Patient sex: M
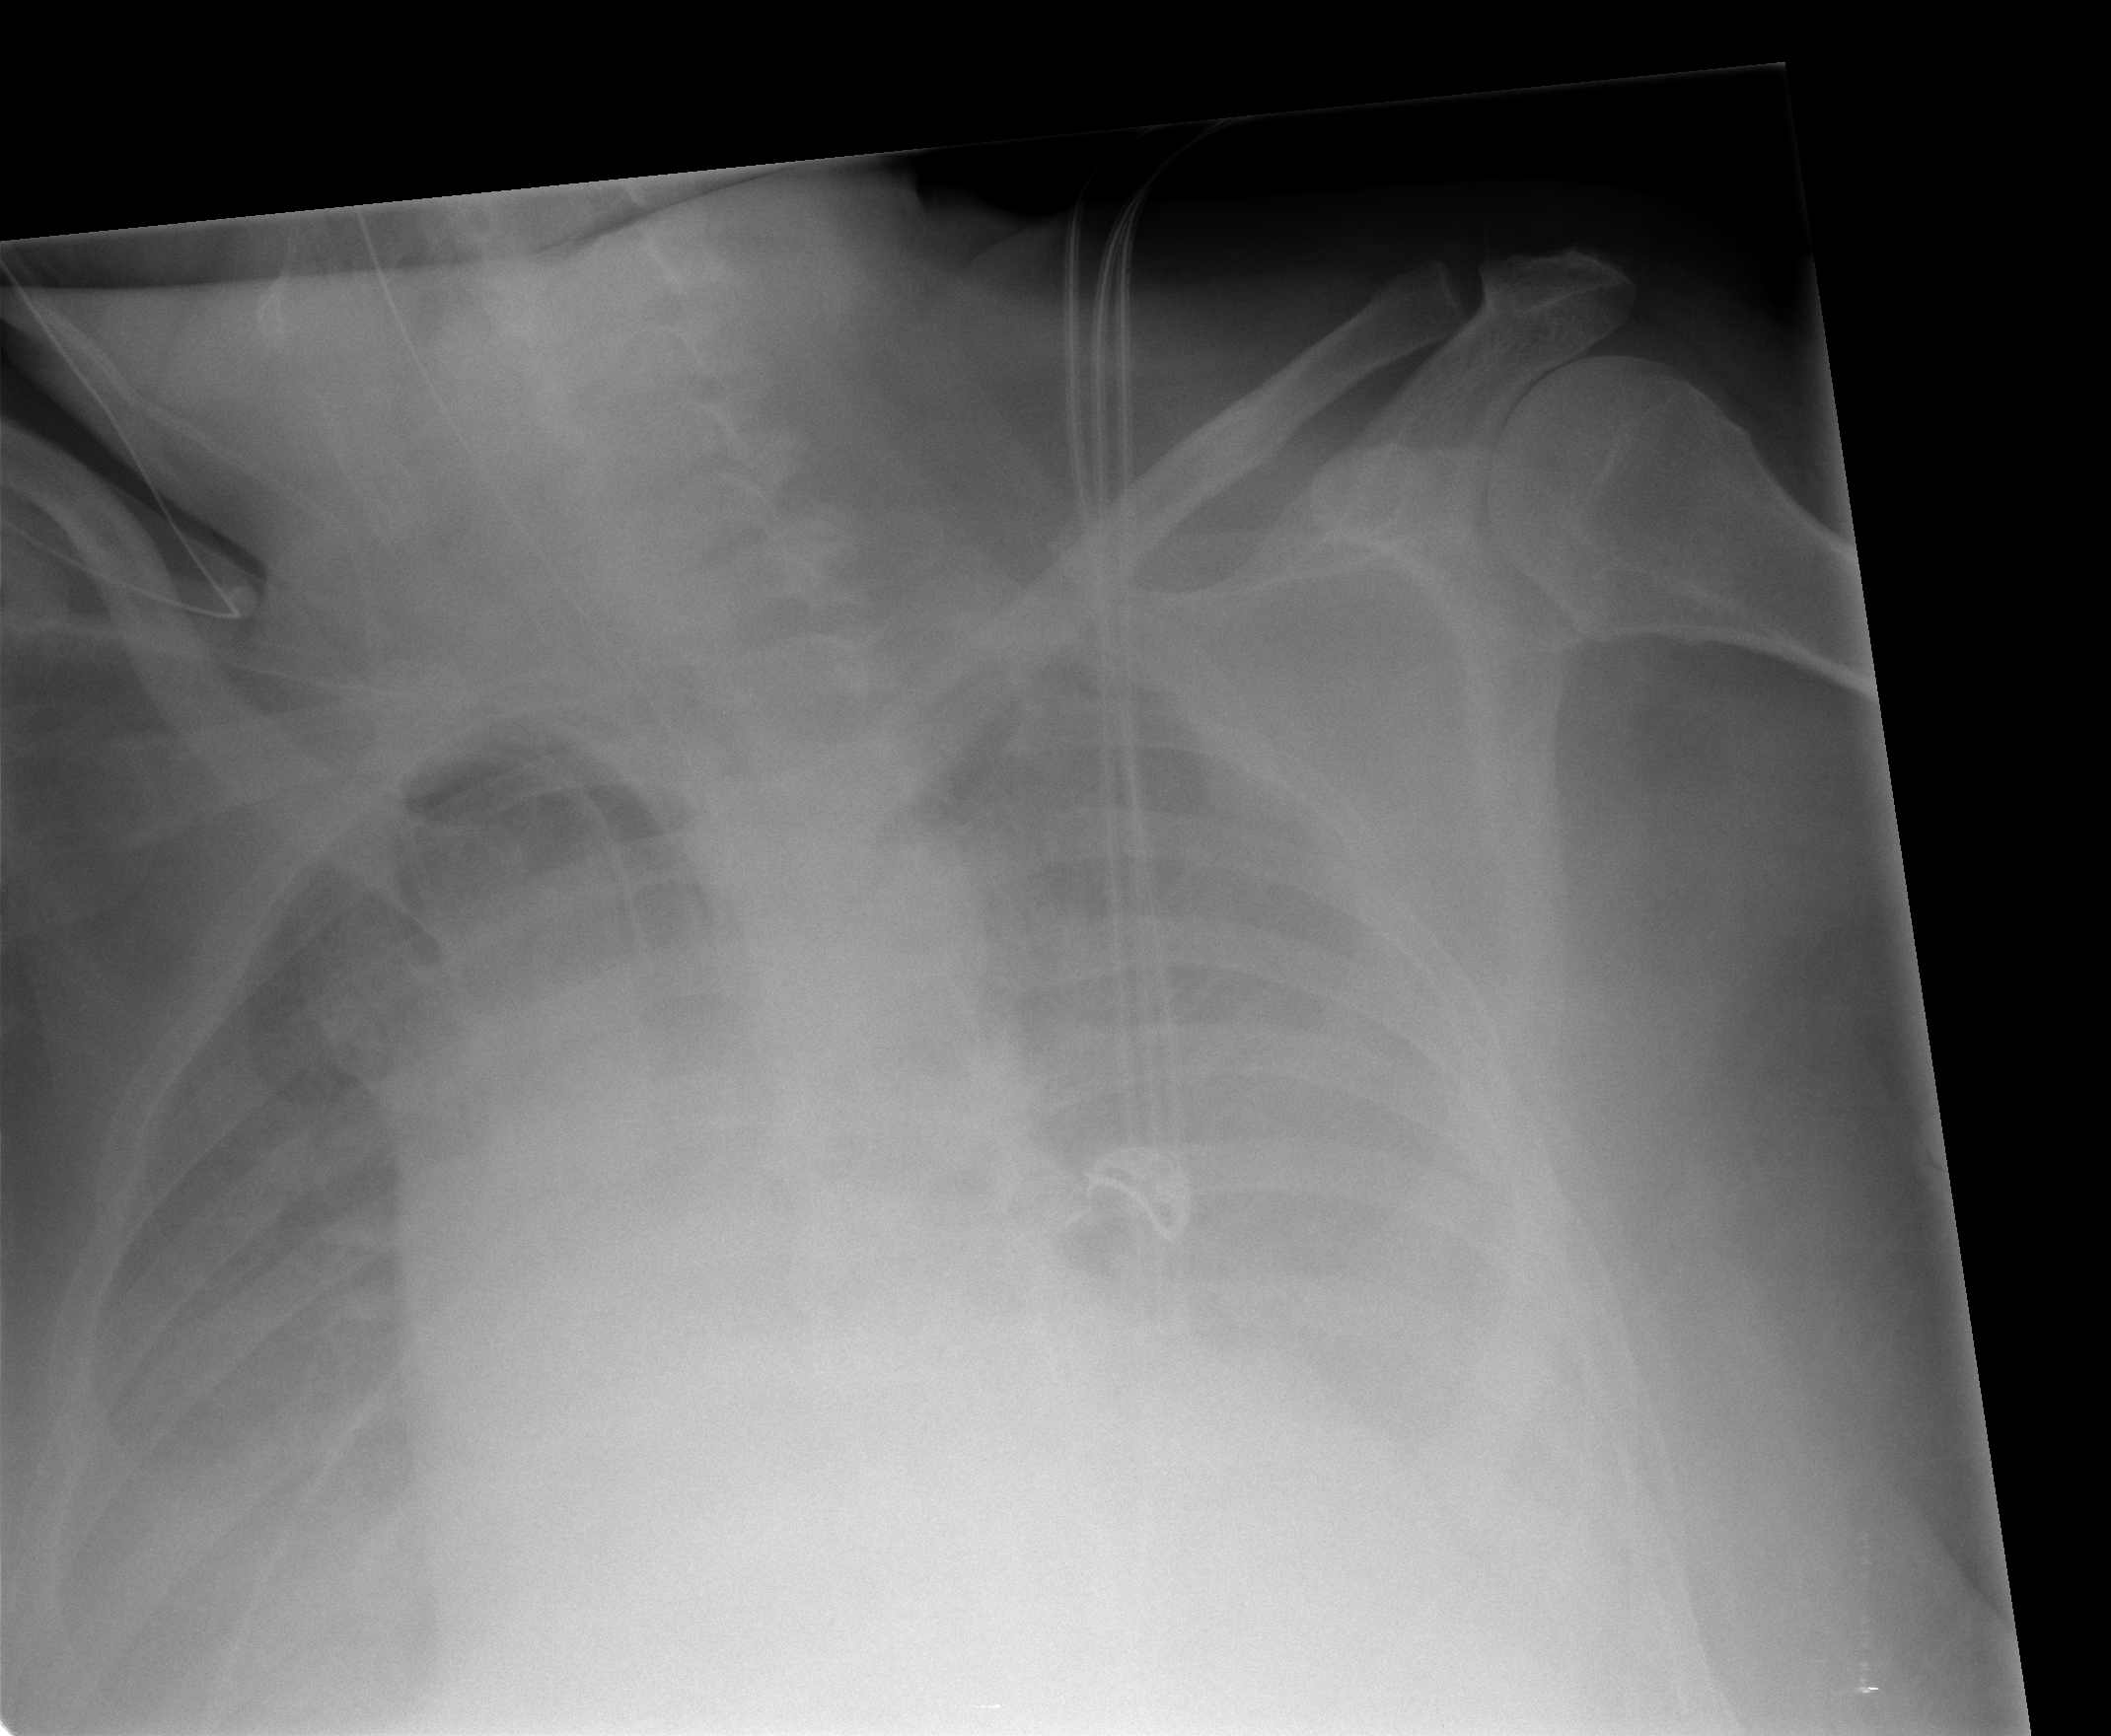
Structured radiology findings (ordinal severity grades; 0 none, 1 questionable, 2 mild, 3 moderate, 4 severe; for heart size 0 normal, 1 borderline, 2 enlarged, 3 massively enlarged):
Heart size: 2
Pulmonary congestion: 0
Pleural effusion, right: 3
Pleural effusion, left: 3
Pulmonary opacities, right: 0
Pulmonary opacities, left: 0
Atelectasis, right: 2
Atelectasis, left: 2